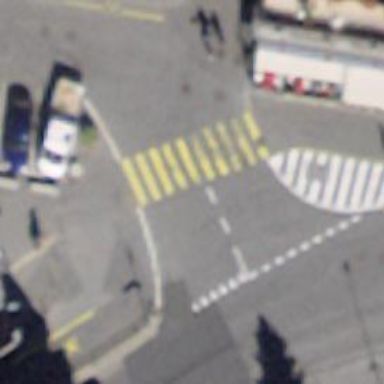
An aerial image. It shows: Marked zebra crossing on the road.